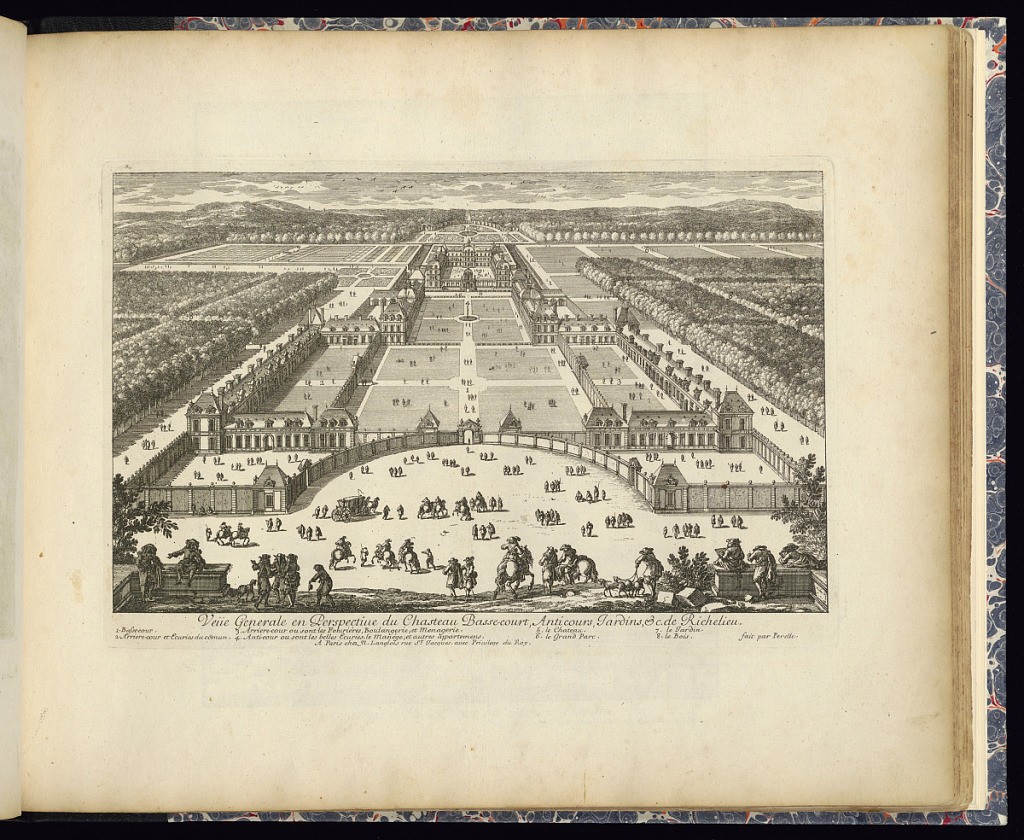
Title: Veüe Generale en Perspective du Chasteau Basse-court, Anti cours, Jardins, & de Richelieu
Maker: Adam Perelle, French, 1638 – 1695
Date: late 17th century
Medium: Etching on laid paper
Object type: Print
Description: Bird's-eye view of the chateau of Richelieu with its courtyards, gates, pavilions, and buildings in the foreground. Formal gardens with parterre planting beyond the chateau. Trees surrounding the formal gardens. Figures throughout the grounds. Details are numbered with a key lettered below. The plate is titled and signed.